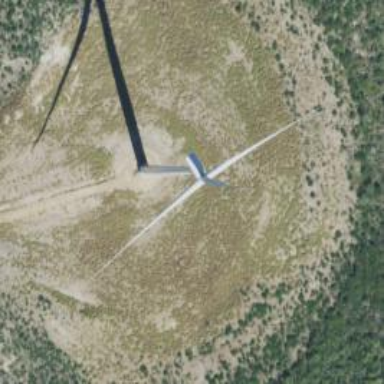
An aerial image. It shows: Wind generator using wind turbines of horizontal axis.